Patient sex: F
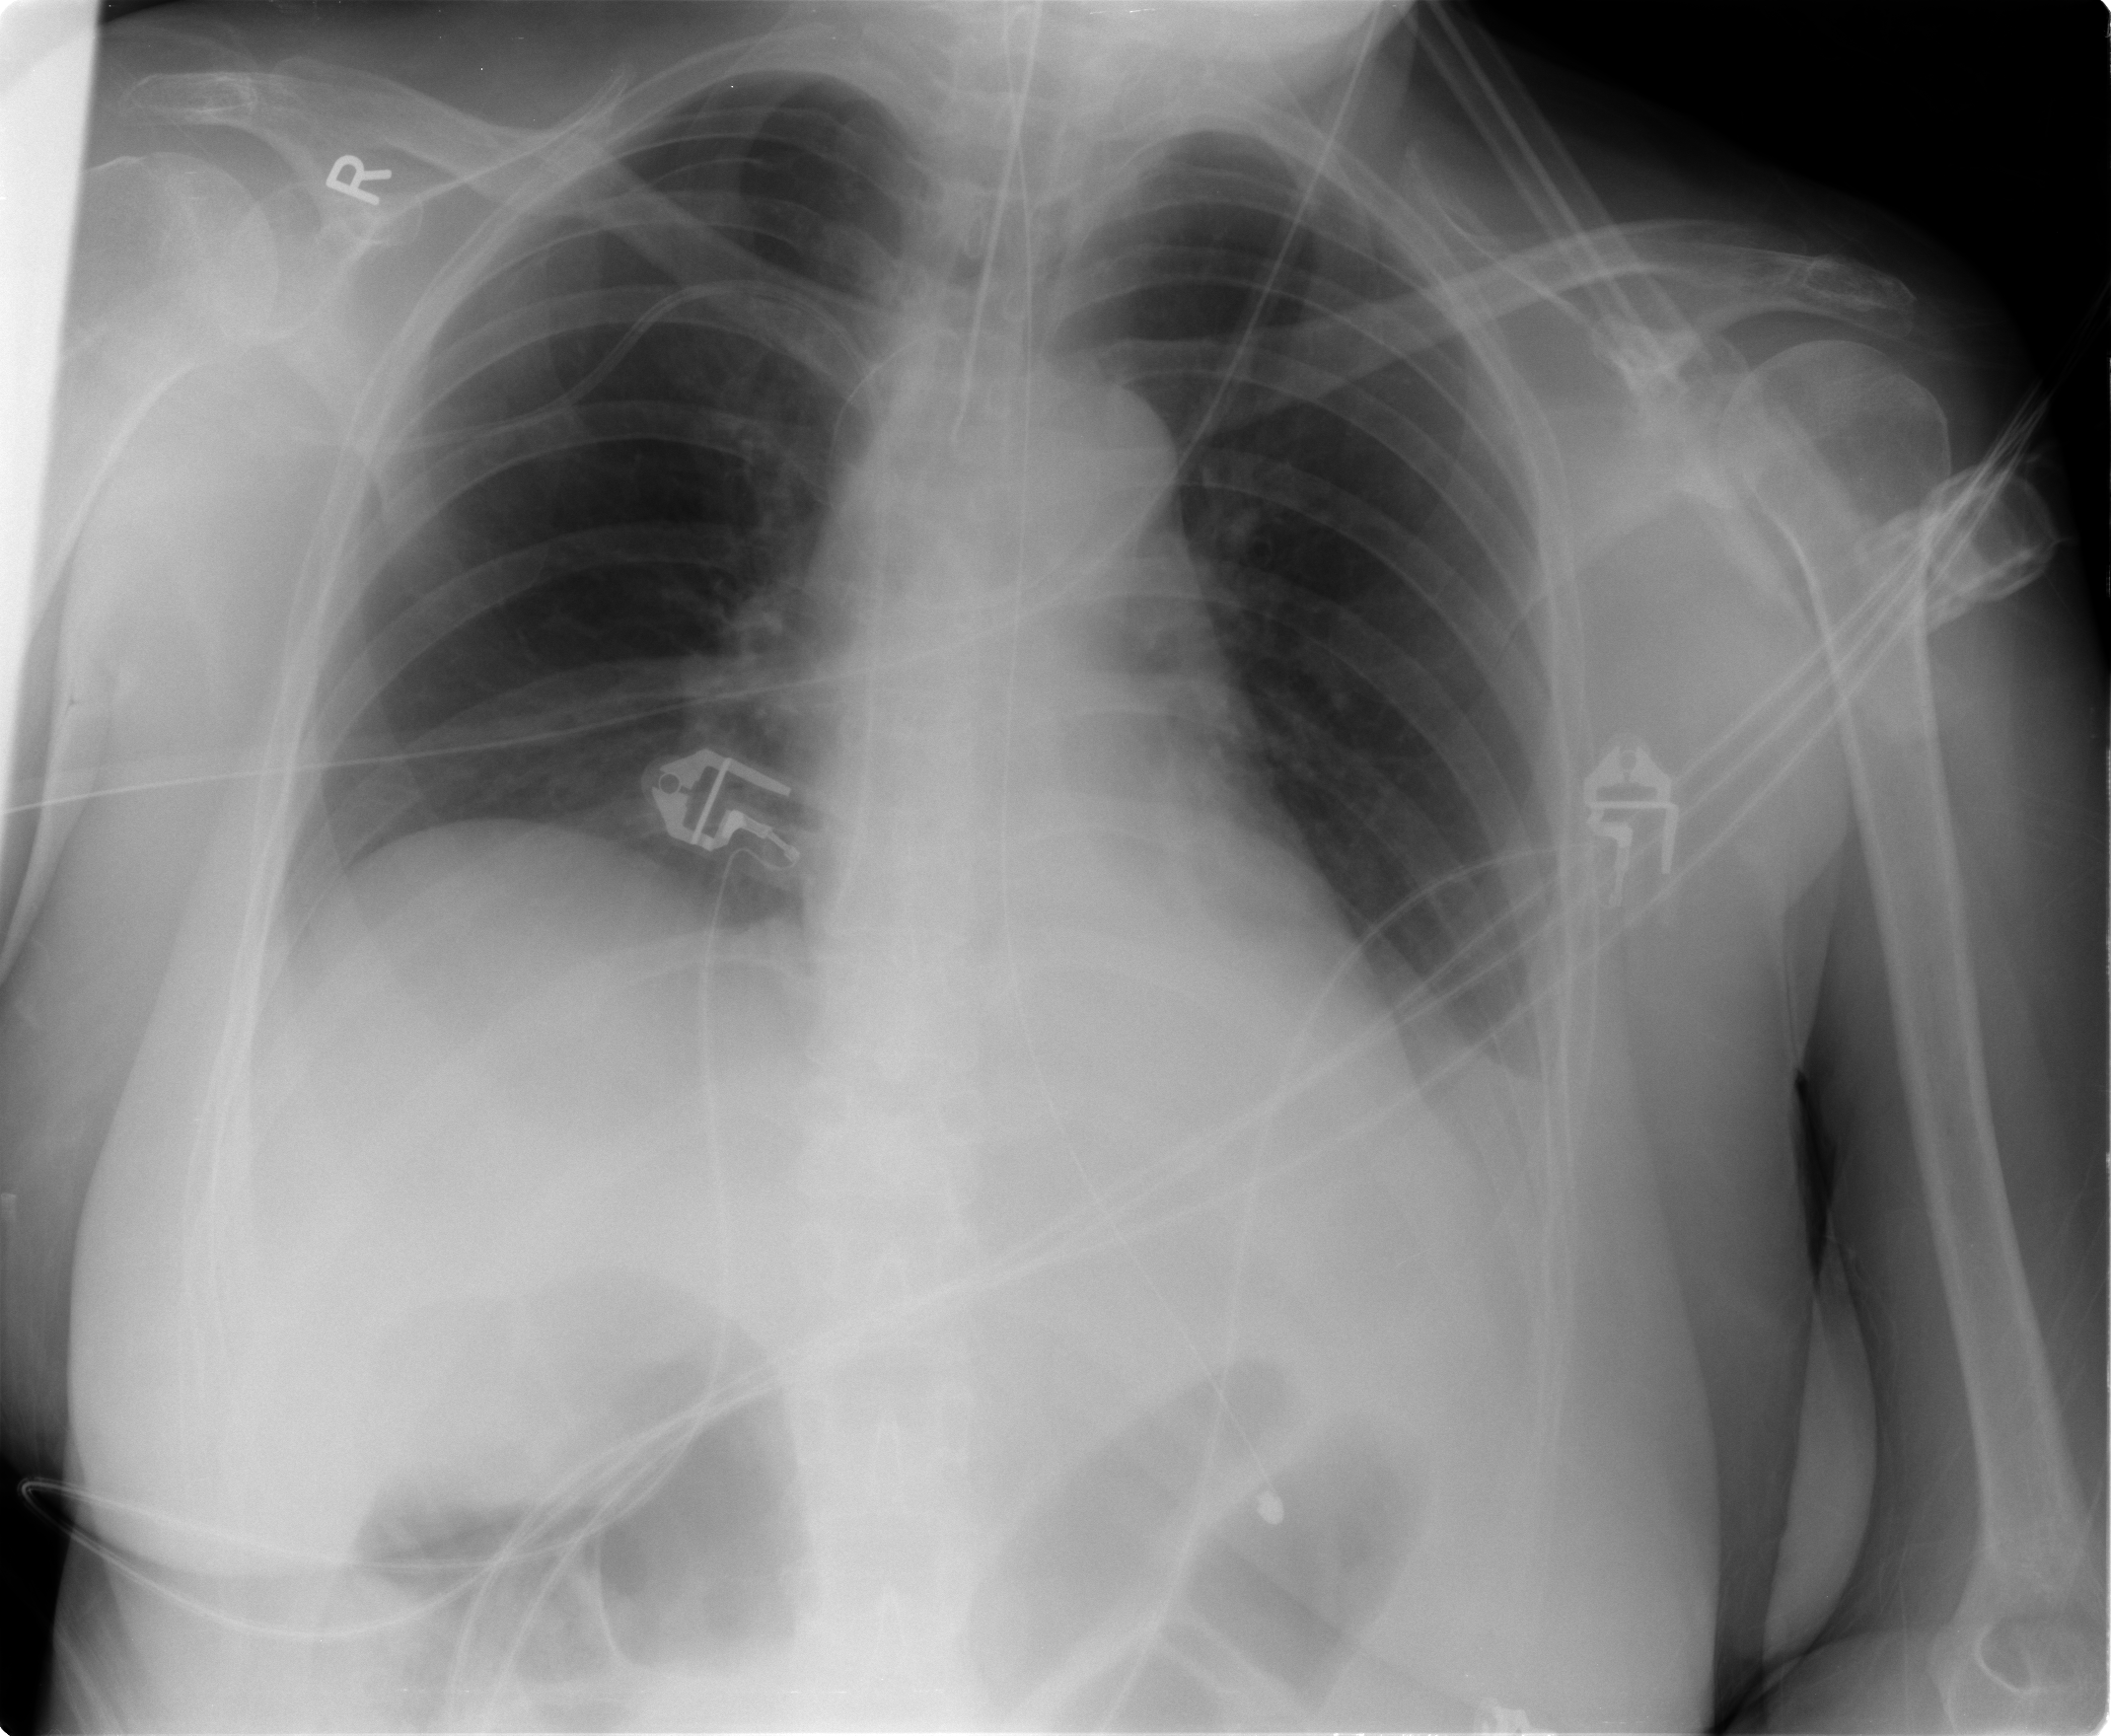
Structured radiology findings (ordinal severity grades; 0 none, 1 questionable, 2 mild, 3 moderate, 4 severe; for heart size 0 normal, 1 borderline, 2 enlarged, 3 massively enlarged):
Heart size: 0
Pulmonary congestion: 0
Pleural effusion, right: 0
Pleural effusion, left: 2
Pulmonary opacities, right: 0
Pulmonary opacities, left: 0
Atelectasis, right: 0
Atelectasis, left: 0